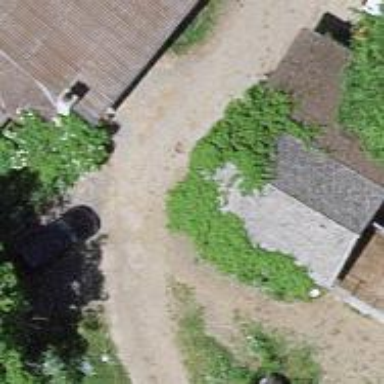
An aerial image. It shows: Shed.